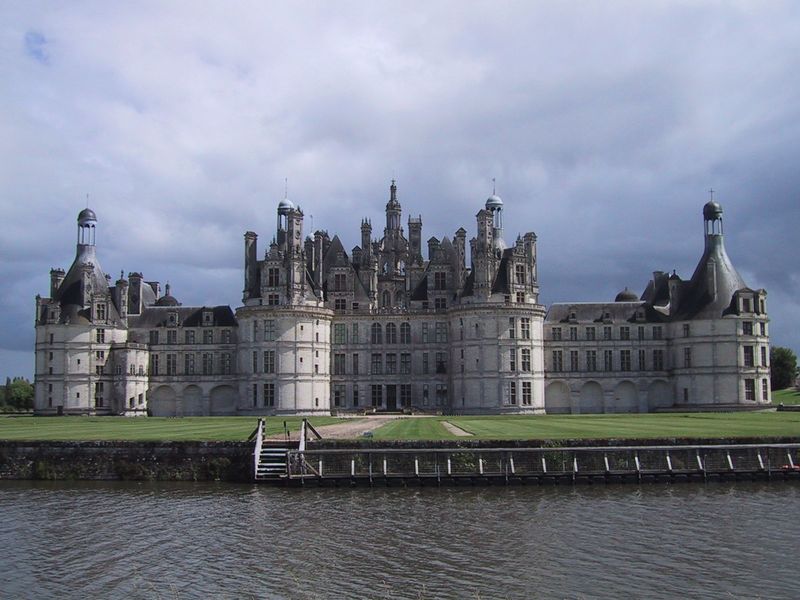
Titel: Schloss von Chambord
Standort: Chambord, Schloß (EU - F); (F Loiretal) (EU - F - Loiretal)
Schlagwörter: himmel, schatten, wasser, weiß, wolken, bäume, fluss, see, fenster, frankreich, laternen, schwarz, straße, tür, gras, park, rasen, schloss, weg, wiese, architektur, steine, kanal, sonne, rund, stock, turm, garten, bogen, türen, steg, treppe, stufen, foto, fotografie, kuppeln, türmchen, türme, anwesen, konkav, stockwerke, loire, chambord, ganzg, villandry